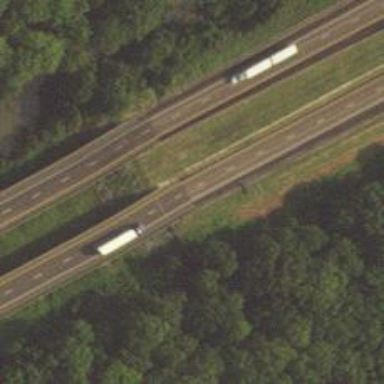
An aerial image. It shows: Beam bridge on motorway.